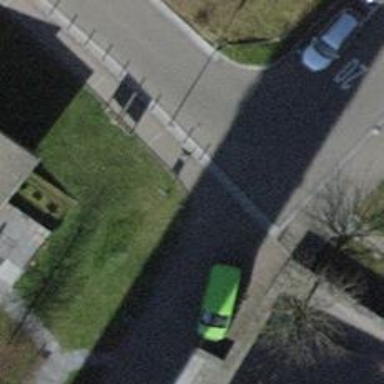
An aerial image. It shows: Bollard barrier.